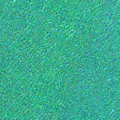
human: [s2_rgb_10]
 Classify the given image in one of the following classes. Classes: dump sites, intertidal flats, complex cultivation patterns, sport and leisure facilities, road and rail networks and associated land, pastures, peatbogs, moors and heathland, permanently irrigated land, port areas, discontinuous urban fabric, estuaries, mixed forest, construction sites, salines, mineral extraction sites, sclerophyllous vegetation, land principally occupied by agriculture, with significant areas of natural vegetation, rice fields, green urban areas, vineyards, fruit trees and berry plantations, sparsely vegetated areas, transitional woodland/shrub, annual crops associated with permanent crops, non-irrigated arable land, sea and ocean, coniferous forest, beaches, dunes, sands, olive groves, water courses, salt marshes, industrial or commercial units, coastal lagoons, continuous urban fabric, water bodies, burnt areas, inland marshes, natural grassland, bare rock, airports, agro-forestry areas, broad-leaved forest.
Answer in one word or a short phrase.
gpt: sea and ocean